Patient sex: M
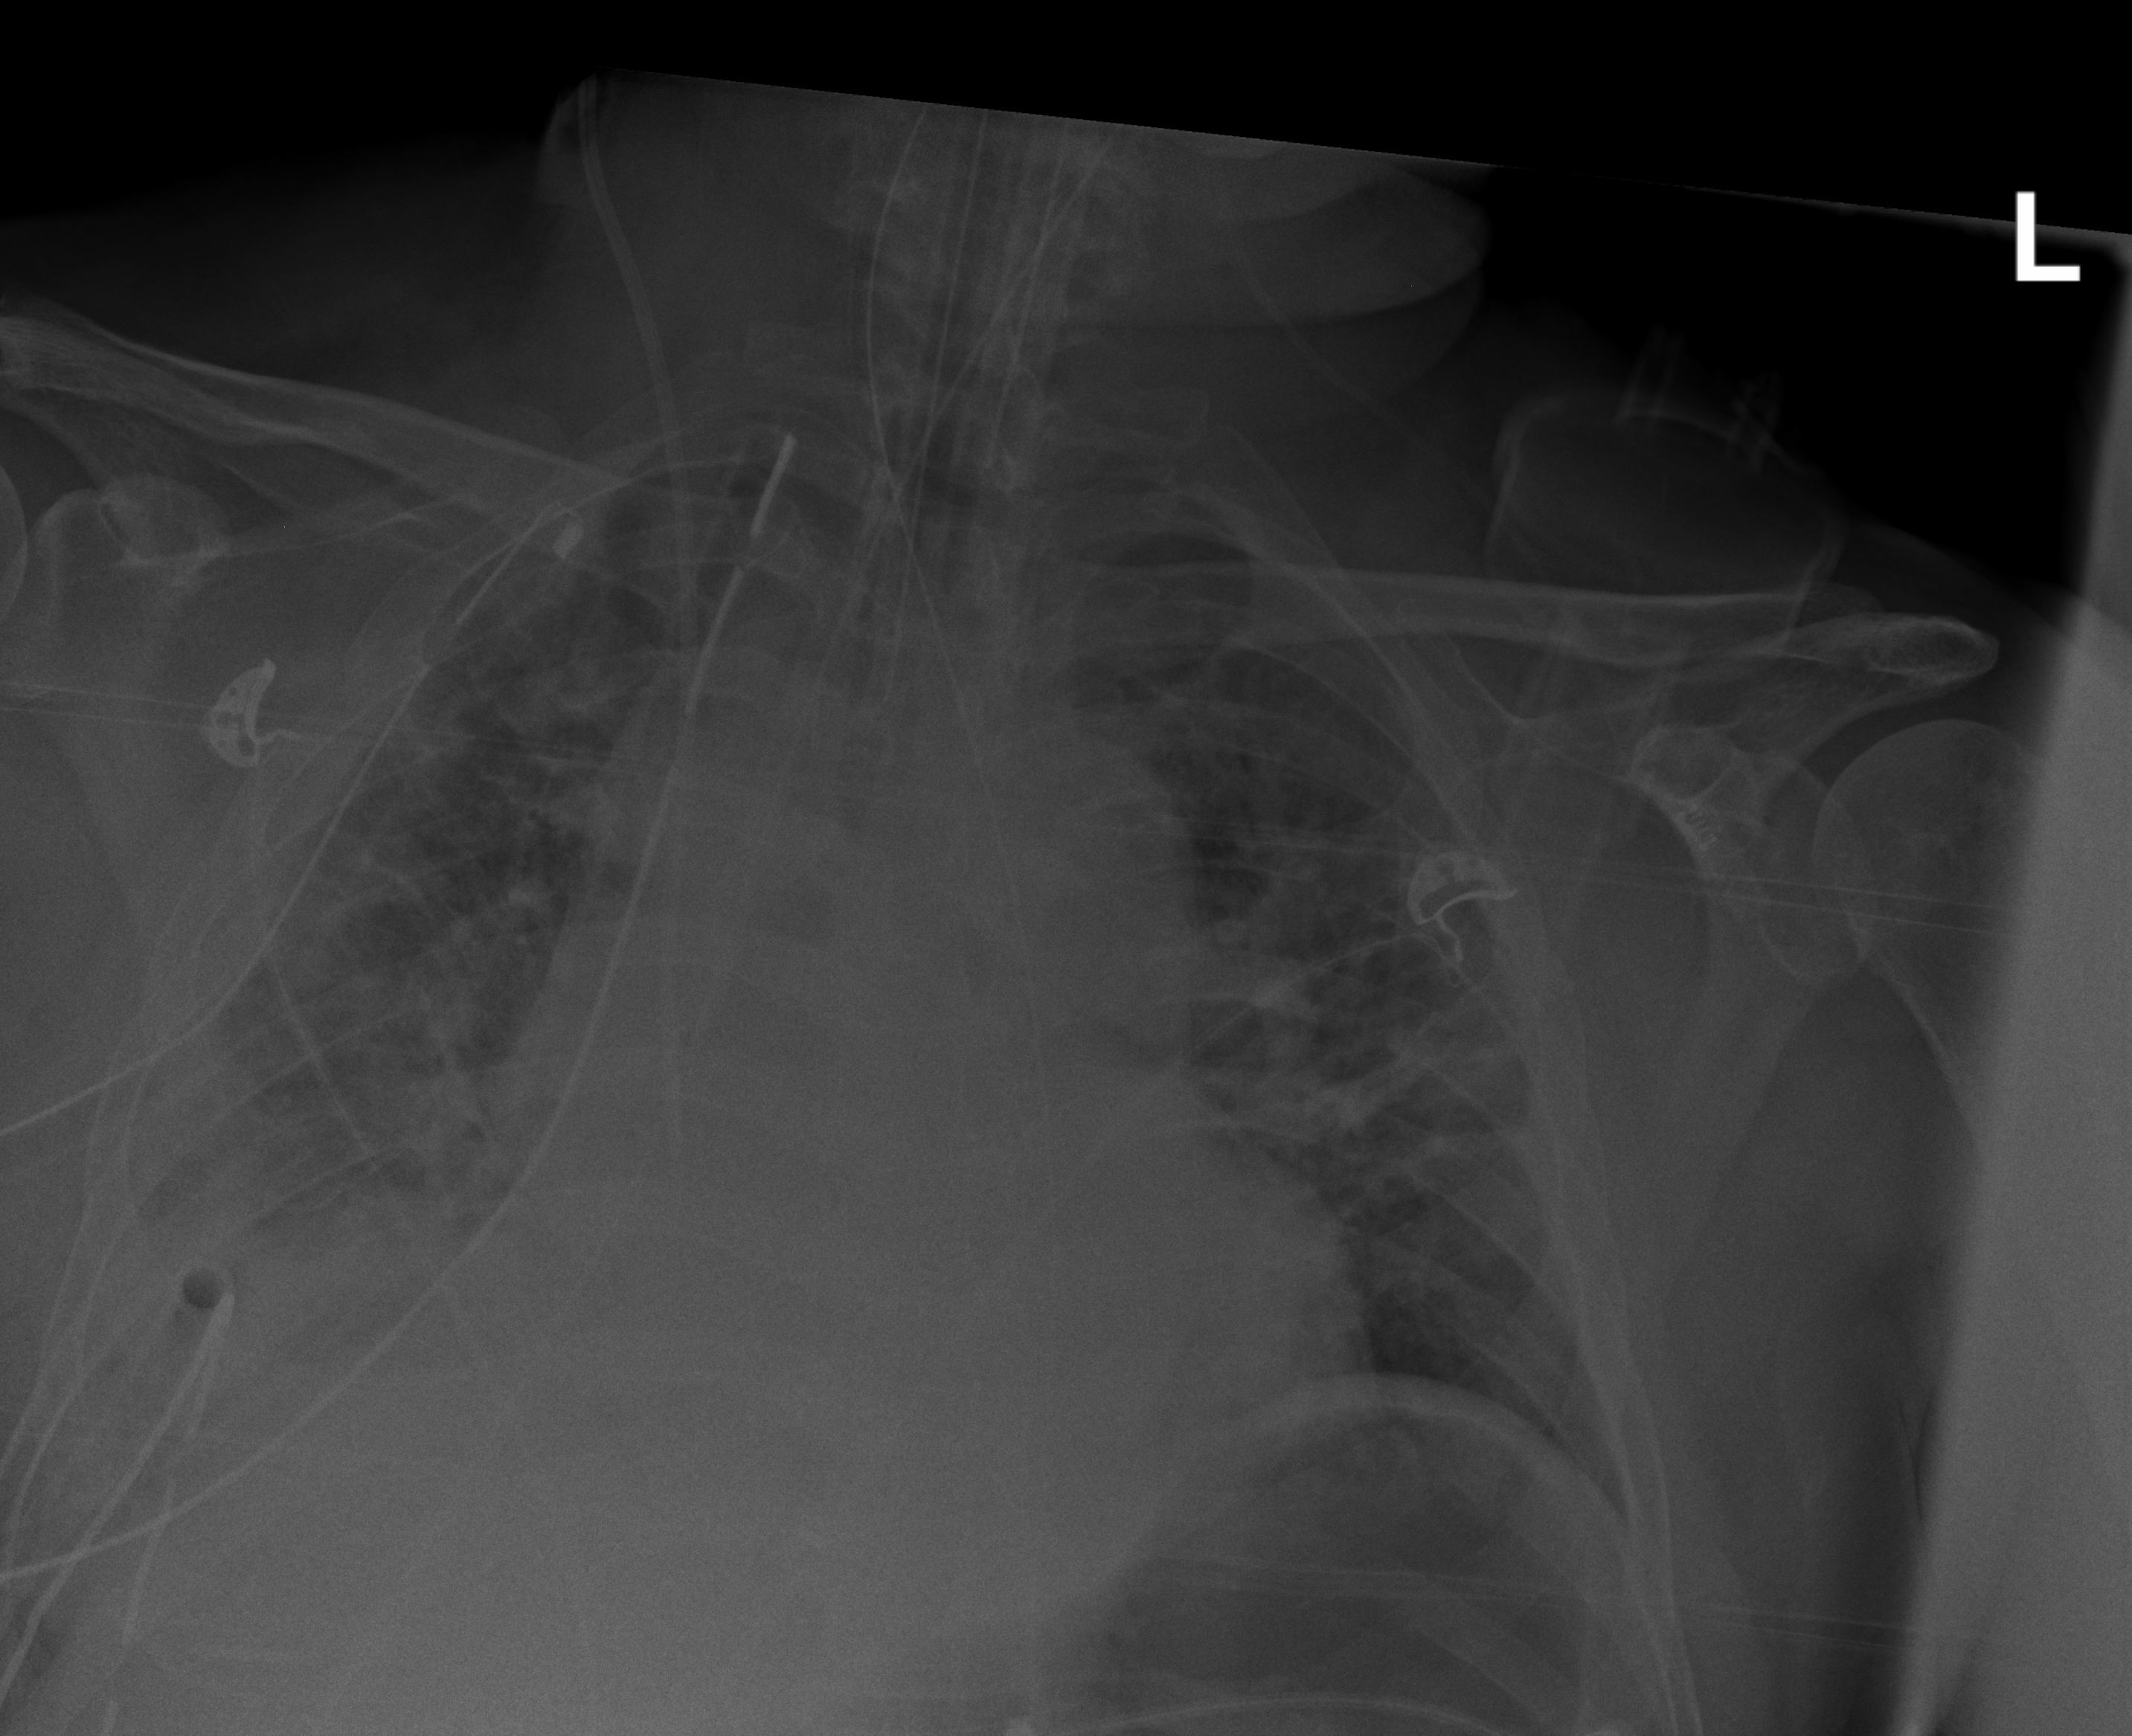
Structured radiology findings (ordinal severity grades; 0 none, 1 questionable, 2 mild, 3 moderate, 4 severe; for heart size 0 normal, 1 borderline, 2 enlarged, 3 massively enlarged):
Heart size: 2
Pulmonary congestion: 2
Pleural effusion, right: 2
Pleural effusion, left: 0
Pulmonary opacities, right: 2
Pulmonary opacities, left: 0
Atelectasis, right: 3
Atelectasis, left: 0